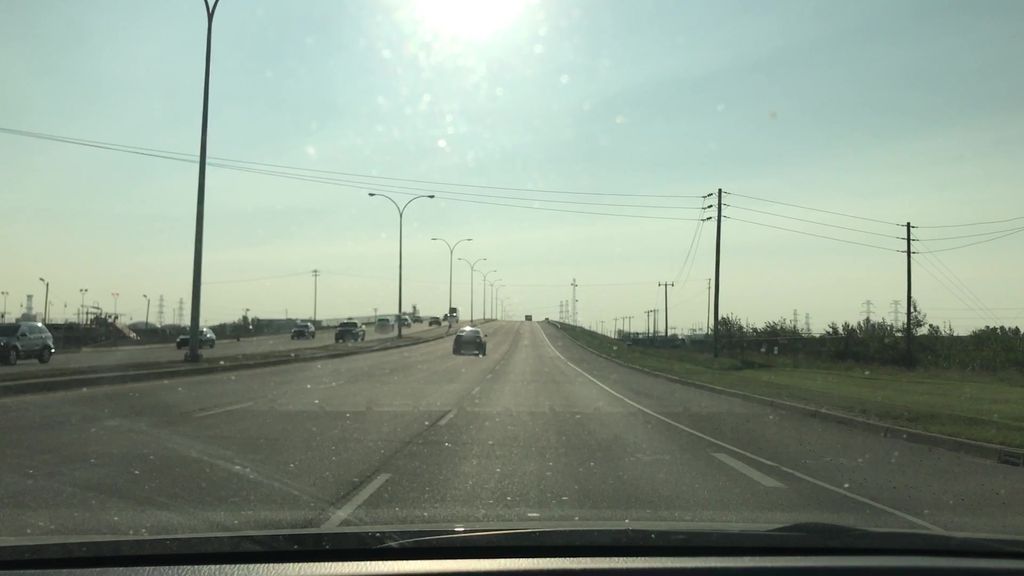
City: edmonton